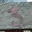
Label: 3